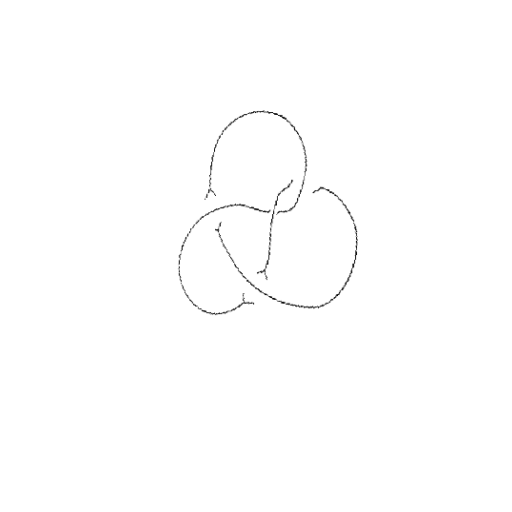
Crossing number: 4